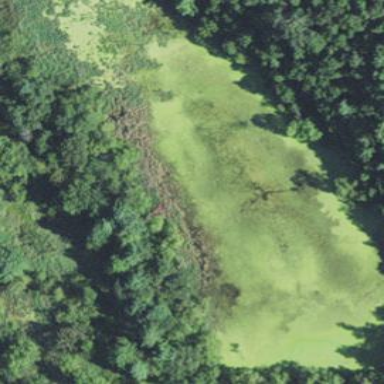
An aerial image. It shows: Marshy wetland area.